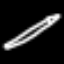
Label: pencil